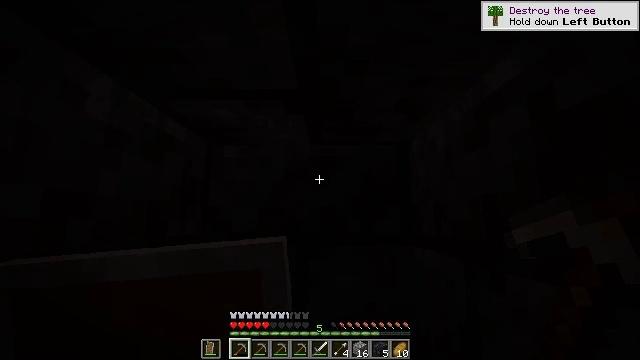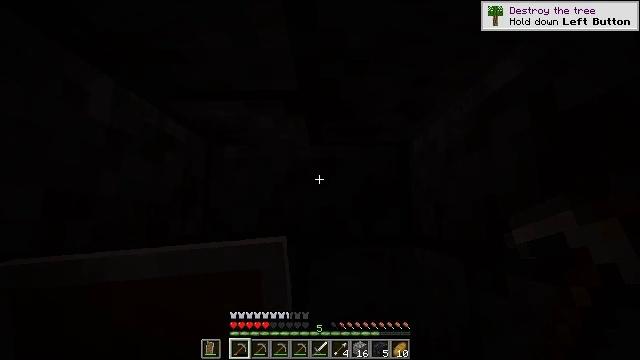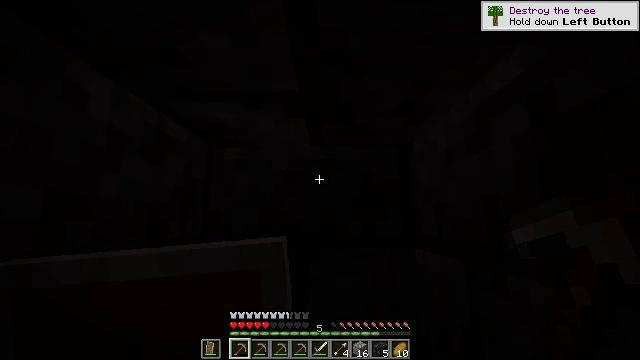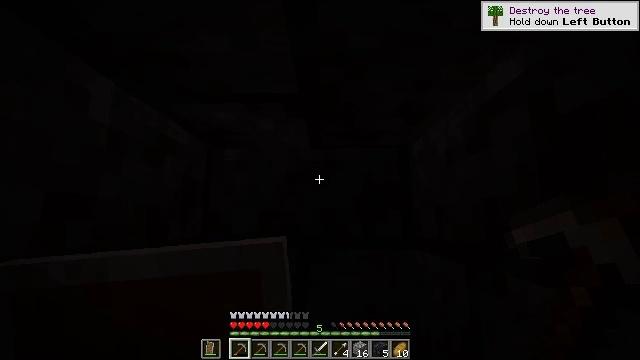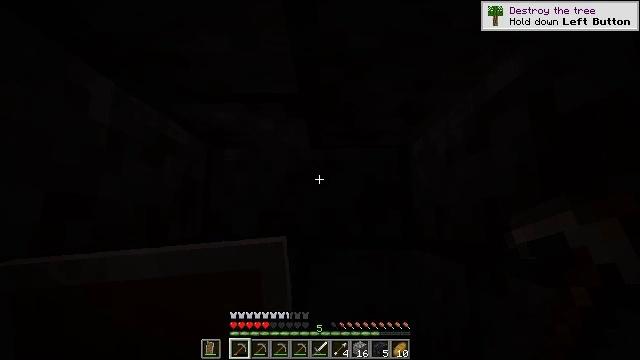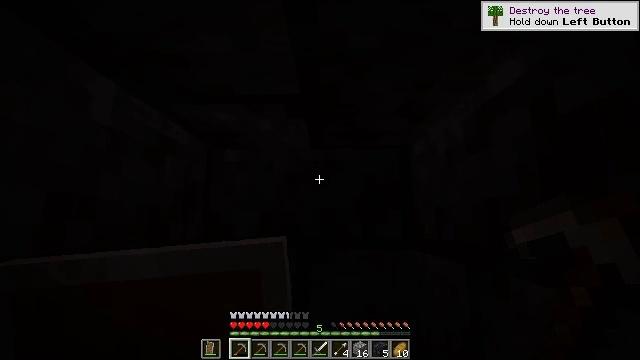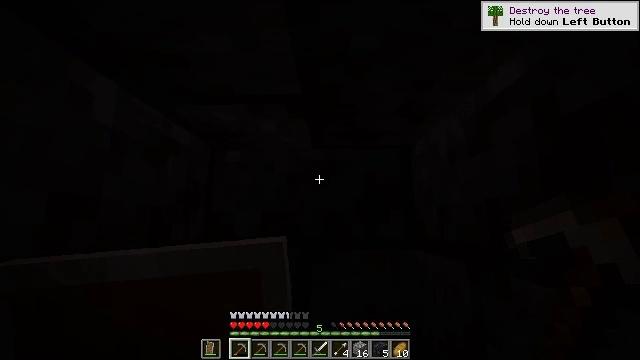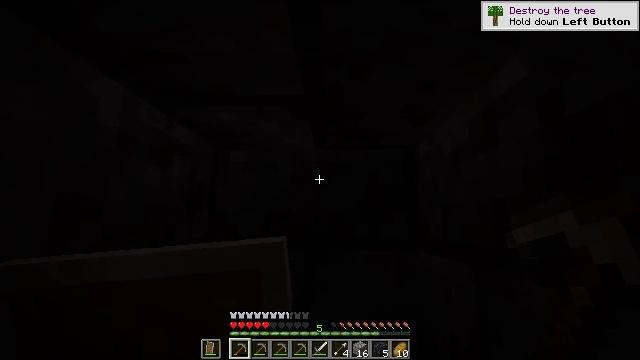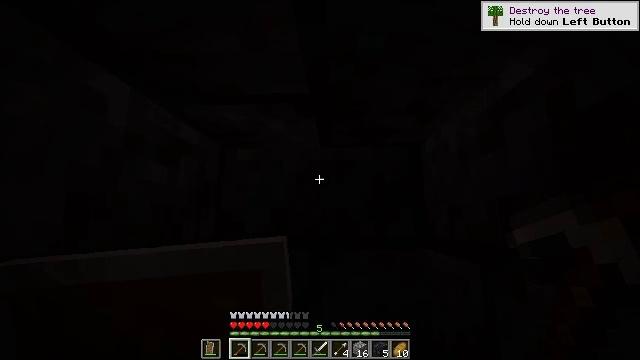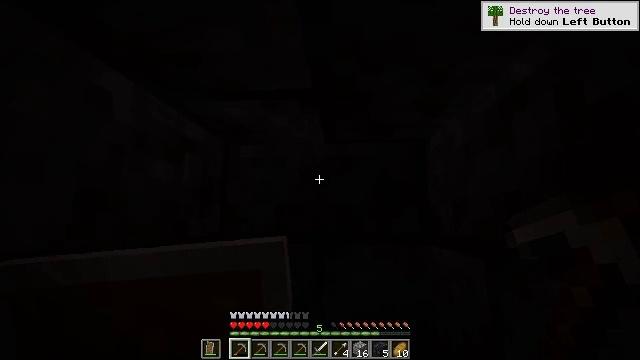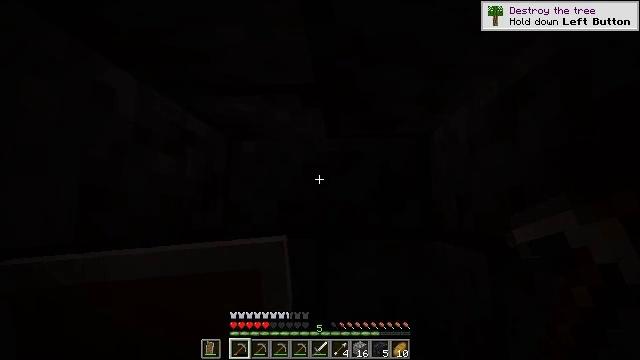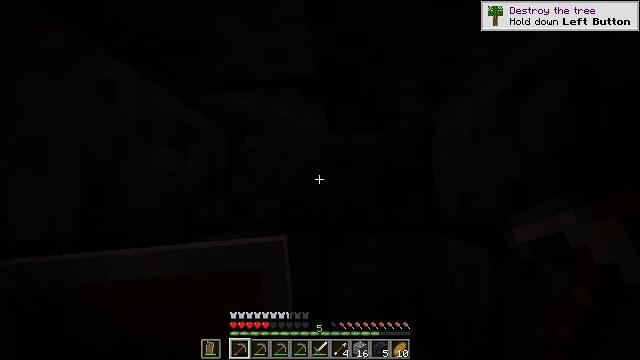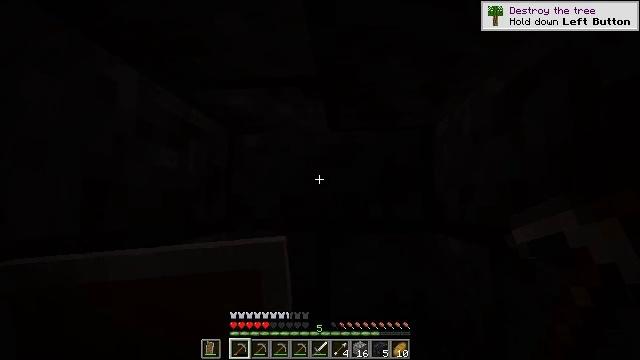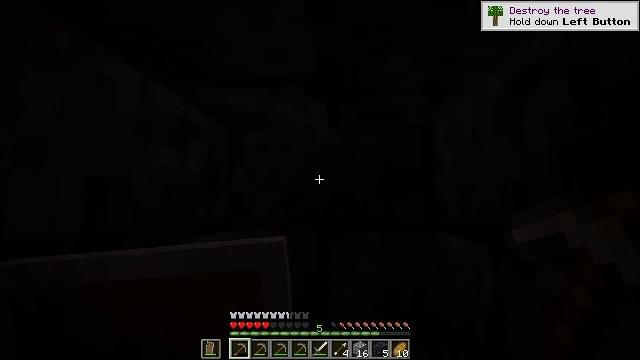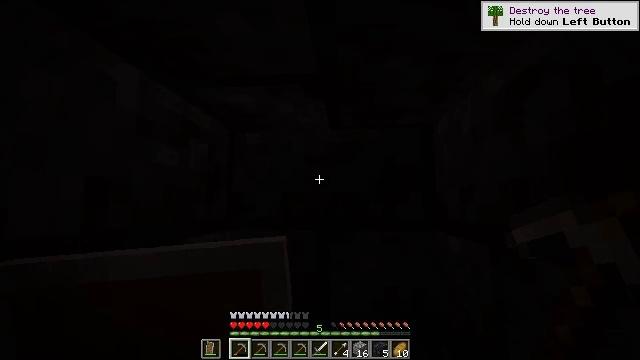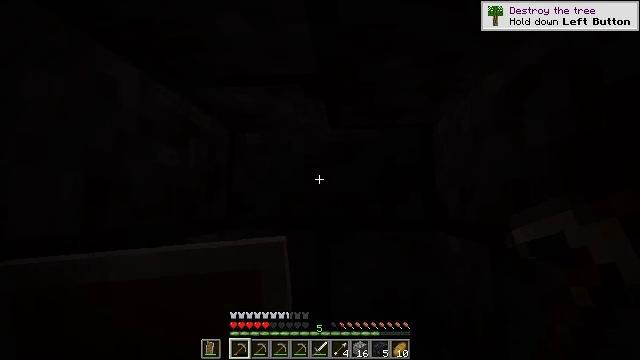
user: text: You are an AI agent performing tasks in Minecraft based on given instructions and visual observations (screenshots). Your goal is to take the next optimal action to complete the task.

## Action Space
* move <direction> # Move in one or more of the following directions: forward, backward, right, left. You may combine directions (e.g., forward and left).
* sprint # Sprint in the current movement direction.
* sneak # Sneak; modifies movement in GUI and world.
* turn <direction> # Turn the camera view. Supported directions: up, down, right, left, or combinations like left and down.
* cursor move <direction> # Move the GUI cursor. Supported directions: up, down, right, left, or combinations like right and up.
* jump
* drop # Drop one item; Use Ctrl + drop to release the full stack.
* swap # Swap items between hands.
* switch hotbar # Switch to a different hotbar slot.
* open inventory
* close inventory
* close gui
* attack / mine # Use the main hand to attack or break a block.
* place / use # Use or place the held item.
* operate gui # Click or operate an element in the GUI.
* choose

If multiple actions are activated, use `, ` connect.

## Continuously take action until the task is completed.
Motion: motion action
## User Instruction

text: Collect polished blackstone bricks by attacking them.
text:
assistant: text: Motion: no_op
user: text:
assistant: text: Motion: no_op
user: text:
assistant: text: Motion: no_op
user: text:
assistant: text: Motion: no_op
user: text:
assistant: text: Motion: no_op
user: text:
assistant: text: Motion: no_op
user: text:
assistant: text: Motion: no_op
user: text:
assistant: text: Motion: turn left
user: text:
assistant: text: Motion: no_op
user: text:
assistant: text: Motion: turn down
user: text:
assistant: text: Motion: turn down
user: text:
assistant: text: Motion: no_op
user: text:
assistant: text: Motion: no_op
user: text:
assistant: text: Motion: no_op
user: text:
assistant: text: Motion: no_op
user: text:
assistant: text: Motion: no_op
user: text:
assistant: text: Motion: no_op
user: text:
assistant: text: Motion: turn down
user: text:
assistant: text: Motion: turn down
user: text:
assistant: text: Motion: turn right and down
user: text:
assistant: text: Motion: turn left and up
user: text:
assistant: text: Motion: turn left
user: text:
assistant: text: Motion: turn right
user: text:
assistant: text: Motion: turn right
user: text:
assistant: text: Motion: move back, turn right
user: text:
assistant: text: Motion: move back, turn down
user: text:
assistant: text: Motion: move back, turn down
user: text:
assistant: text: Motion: move back, turn down
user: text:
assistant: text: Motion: move back
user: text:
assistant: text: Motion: move back